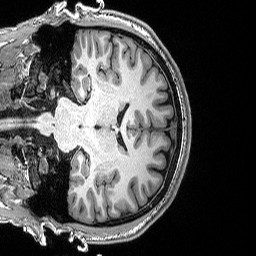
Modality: T1w
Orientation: coronal
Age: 22
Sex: male
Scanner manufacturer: siemens
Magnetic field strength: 3 T
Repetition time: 2.53 s
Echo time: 0.0033 s